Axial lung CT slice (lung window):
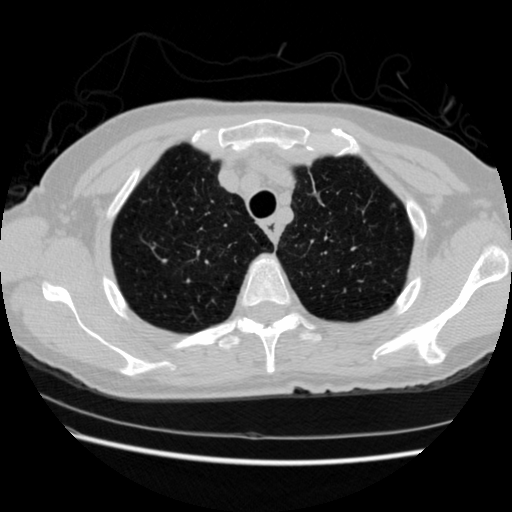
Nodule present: no